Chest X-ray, PA view. Patient: 53 years old, sex M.
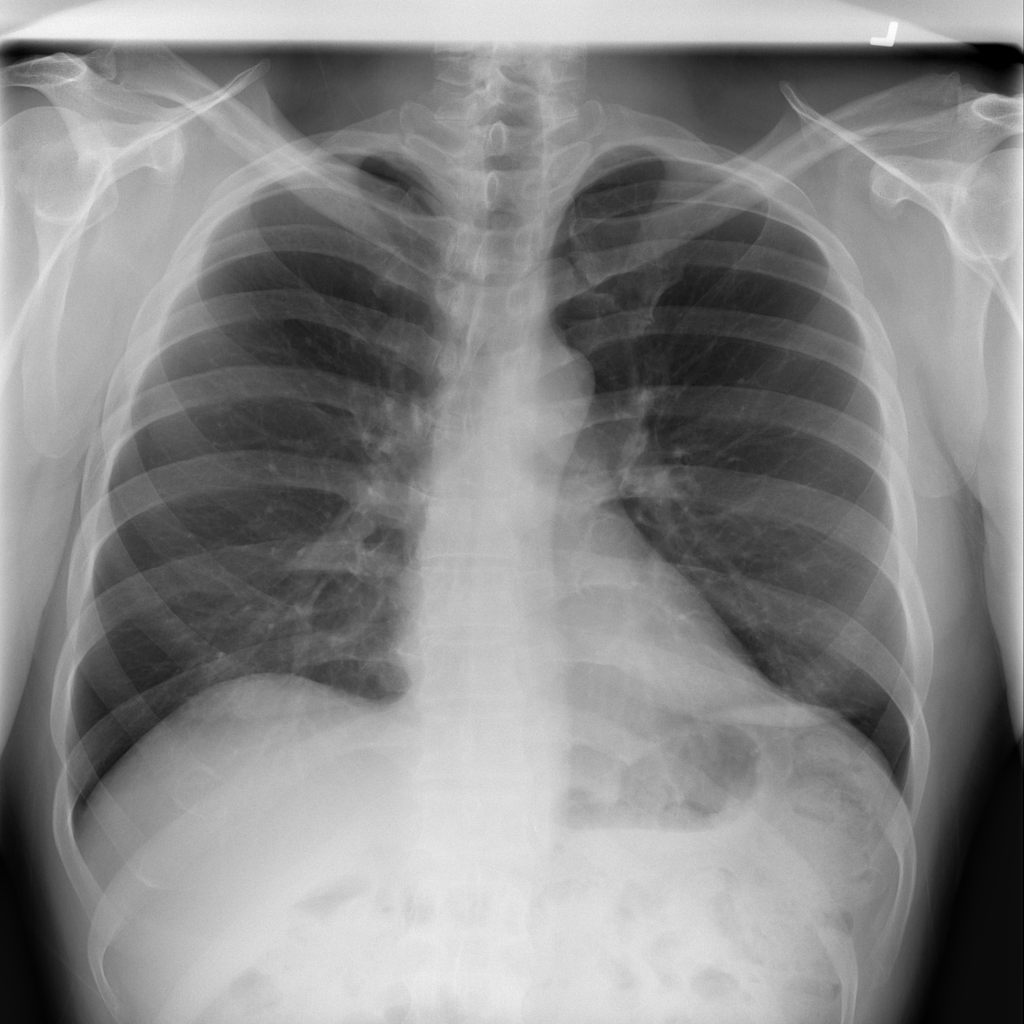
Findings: No Finding